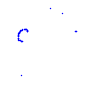
Particle: kaon